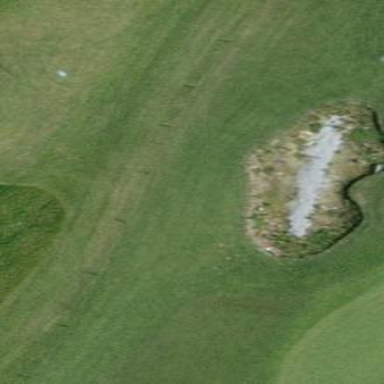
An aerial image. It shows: Golf bunker filled with natural sand.